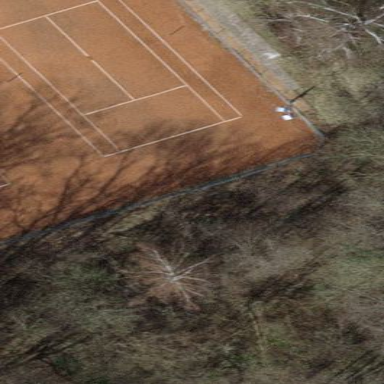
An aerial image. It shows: Sandy tennis court in leisure land pitch.